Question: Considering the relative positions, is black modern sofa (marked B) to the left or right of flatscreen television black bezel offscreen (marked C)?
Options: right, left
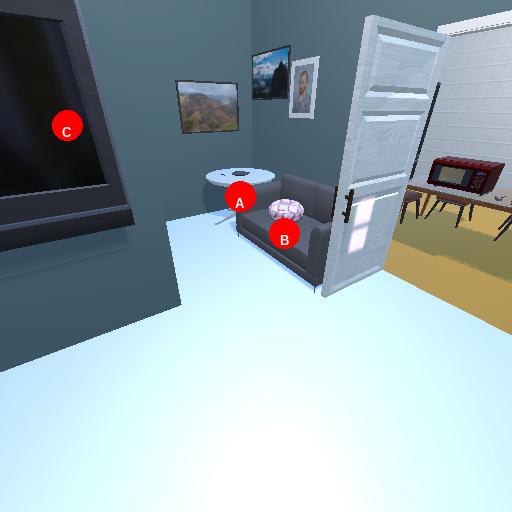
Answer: right